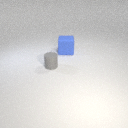
large blue rubber cube to the right of small gray rubber cylinder